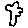
Label: flower